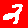
Digit: 2